Question: I have some code that should center a text in button, but the text is not aligned exactly in the middle. It is located a little at the bottom. How I could fix this?
'''
</style>
<style name="ButtonText">
<item name="android:layout_width">wrap_content</item>
<item name="android:layout_height">34dp</item>
<item name="android:layout_weight">0.5</item>
<item name="android:textColor">#ffffff</item>
<item name="android:gravity">center</item>
<item name="android:layout_margin">3dp</item>
<item name="android:padding">1dp</item>
<item name="android:textSize">26sp</item>
<item name="android:textStyle">bold</item>
</style>
<Button
android:id="@+id/buttonStop"
android:background="@drawable/greenbutton"
style="@style/ButtonText"
android:text="@string/ButtonStop" />
'''

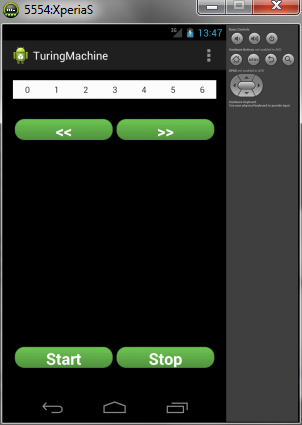
Answer: This is normal. Text generally has top/bottom padding that isn't even. It's used for ascender/descender area.
If you pixel-perfect centering, you can try telling it not to include the font padding with:
'''
android:includeFontPadding="false"
'''